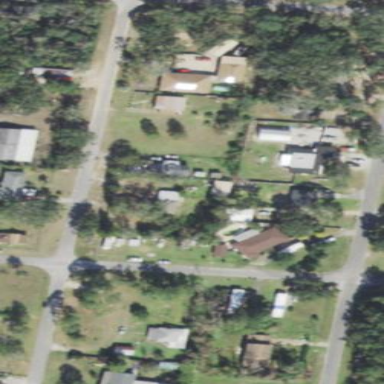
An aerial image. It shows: Residential area composed of single-family homes.